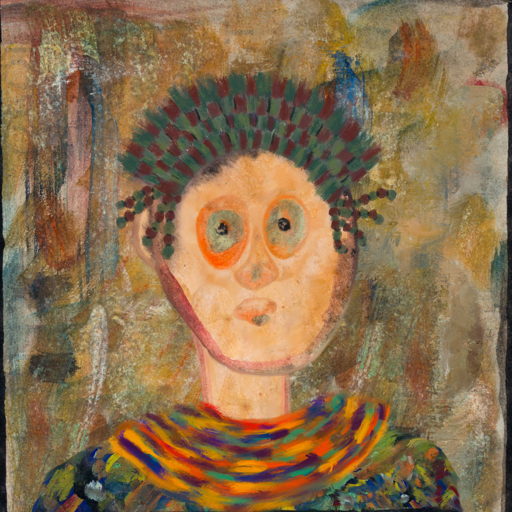
Background: Pipe, Head And Neck Front: Childish, Face Front: Childish, Bust: An_Impression, Hair Front: Blank, Head Accessory: After_Raid_Crown, Second Necklace: An_Impression_2, Necklace: Blank, Baby: Blank